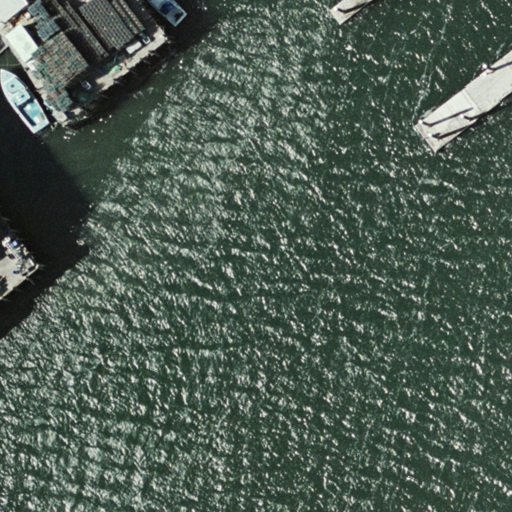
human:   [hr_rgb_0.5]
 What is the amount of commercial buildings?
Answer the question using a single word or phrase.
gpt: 0

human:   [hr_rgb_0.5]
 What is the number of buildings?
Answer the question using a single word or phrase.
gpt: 1

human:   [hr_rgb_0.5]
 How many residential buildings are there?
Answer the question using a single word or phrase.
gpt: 1

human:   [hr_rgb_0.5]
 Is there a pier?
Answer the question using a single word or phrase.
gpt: yes

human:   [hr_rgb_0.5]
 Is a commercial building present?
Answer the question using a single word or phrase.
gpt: no

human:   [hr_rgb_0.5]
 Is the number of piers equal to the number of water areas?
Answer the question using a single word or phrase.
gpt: no

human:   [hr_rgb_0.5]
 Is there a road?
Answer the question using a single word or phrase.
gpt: yes

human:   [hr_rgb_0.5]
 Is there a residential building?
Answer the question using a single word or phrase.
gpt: yes

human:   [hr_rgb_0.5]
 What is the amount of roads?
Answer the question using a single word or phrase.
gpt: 1

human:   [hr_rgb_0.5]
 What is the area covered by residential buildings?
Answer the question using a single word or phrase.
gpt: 0m2

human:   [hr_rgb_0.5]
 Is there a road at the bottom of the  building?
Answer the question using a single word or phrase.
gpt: no

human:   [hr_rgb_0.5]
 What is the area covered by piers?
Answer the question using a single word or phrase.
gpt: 608m2

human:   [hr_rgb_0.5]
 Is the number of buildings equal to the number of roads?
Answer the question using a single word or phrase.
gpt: yes

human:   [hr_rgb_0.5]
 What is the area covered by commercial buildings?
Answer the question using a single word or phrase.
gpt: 0m2

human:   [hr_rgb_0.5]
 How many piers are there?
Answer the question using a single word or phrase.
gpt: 2

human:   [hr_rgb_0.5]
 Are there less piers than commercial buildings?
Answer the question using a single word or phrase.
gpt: no

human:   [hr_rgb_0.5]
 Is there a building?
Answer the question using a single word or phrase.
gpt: yes

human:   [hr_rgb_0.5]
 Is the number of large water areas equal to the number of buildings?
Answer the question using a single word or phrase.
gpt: no

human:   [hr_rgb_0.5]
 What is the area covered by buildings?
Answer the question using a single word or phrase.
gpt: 0m2

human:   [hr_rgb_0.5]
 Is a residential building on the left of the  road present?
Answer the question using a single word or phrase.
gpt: yes

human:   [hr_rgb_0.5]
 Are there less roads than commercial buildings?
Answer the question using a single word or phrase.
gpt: no

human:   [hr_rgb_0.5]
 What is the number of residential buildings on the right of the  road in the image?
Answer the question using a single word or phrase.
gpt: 0

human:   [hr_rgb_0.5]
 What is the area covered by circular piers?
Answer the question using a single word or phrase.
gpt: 0m2

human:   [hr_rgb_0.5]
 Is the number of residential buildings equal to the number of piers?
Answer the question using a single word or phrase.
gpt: no

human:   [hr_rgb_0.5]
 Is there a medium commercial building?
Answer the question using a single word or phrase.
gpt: no

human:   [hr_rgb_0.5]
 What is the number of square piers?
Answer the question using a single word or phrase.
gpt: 0

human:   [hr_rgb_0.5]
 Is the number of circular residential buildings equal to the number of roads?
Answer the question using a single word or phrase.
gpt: no

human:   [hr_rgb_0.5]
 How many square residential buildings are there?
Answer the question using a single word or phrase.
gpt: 0

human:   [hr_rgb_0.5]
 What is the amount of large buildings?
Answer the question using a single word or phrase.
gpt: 0

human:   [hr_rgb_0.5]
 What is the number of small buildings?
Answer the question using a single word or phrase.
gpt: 1

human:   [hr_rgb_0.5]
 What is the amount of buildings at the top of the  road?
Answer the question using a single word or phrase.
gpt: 0

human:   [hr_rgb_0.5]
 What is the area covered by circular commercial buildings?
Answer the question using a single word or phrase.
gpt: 0m2

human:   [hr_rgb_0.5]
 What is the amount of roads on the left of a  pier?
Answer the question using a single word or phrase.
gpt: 0

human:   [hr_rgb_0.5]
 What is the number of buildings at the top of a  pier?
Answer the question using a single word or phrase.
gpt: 0

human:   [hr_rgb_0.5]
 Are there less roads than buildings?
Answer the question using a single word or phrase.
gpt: no

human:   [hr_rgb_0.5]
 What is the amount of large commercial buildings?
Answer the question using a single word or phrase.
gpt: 0

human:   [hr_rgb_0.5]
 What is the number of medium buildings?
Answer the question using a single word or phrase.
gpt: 0

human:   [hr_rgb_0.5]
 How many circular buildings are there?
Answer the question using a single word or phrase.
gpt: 0

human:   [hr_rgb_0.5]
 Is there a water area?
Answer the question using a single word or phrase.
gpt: no

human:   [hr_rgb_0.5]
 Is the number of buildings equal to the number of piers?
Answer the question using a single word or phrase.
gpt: no

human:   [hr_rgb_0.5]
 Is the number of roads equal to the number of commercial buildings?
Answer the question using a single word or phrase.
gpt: no

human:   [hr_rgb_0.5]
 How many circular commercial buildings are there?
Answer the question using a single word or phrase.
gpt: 0

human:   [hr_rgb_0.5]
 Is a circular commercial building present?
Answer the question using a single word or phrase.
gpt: no

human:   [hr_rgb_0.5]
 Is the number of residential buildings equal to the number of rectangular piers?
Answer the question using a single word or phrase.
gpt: no

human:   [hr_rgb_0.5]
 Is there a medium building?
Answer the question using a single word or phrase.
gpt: no

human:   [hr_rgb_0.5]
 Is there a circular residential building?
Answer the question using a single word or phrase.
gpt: no

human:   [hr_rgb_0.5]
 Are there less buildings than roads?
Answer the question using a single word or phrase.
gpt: no

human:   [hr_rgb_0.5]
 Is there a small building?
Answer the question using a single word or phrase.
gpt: yes

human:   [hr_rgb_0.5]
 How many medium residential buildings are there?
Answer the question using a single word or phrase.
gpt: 0

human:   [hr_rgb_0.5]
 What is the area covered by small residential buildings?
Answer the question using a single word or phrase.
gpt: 0m2

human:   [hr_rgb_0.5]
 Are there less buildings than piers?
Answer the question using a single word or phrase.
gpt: yes

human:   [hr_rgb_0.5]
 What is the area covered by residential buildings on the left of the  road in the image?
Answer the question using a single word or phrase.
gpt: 0m2

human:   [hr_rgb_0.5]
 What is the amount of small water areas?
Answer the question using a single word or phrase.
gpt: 0

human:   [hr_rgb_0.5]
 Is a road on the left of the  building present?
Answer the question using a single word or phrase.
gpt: no

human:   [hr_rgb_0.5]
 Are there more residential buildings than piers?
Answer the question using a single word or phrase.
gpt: no

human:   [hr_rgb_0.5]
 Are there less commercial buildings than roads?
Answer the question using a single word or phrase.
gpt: yes

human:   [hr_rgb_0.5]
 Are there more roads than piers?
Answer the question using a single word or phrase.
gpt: no

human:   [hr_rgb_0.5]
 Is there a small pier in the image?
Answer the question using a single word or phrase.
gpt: yes

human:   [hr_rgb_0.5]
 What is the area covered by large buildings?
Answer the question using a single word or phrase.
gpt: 0m2

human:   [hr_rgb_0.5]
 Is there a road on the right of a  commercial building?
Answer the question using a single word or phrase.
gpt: no

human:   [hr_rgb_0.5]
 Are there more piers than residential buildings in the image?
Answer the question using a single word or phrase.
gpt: yes

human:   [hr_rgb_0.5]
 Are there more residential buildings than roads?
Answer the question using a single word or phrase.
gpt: no

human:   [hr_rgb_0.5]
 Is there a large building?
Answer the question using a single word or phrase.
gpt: no

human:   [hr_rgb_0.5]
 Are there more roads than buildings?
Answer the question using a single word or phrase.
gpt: no